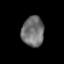
Tissue: prostate
Cell type: Epithelial cells
Senescence score: 0.7401
Nuclear area (px): 650
Mean DAPI intensity: 114.011